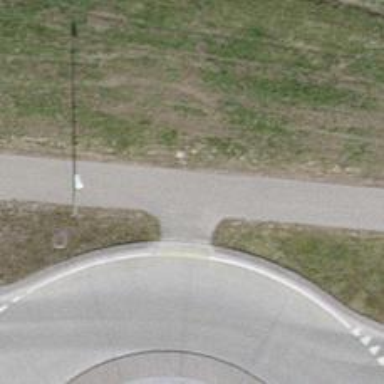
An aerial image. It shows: Asphalt cycleway.